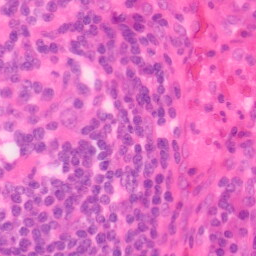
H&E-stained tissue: Colon